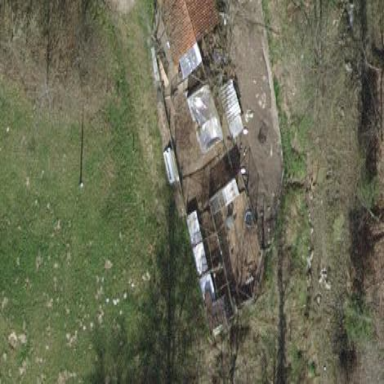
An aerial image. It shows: Farmyard area.